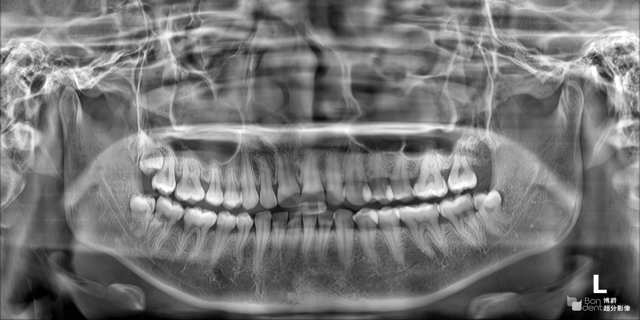
adult